Field crop: maize
Growth stage: 2
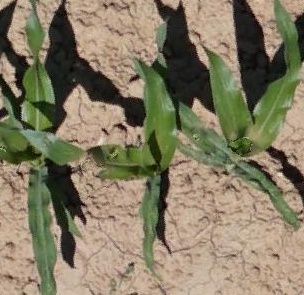
Species: maize